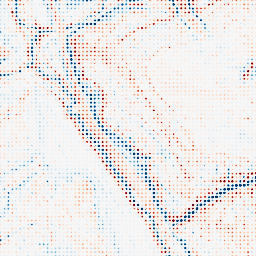
Category: edge_preserving
Decomposition family: bilateral
Decomposition parameters: d: 15
sigma_color: 150
sigma_space: 100
Upsampling method: sinc_blackman
Upsampling parameters: scale: 8
kernel_size: 4
Upsampling scale: 8